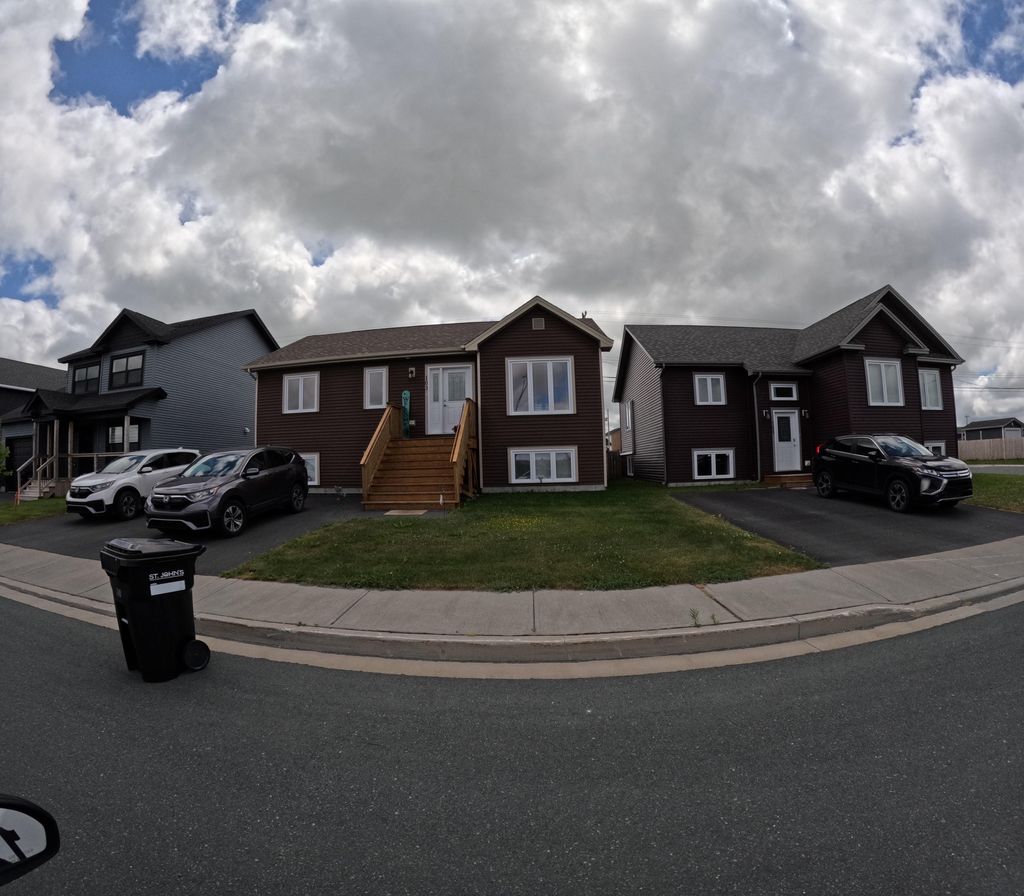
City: st_johns